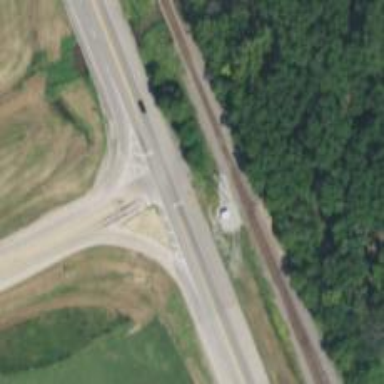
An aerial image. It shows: Trunk link highway.